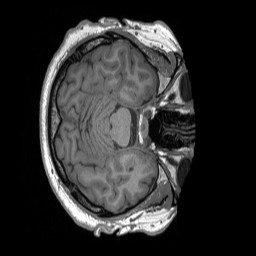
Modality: T1w
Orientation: axial
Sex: male
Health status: ill
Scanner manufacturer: siemens
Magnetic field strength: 3 T
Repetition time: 1.66 s
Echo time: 0.00254 s